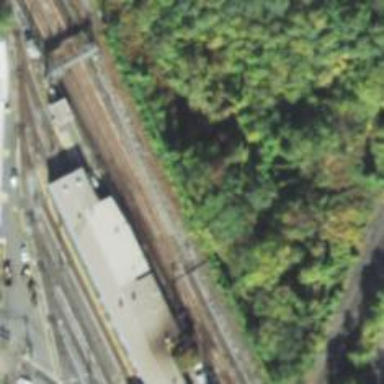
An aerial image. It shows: Electrified rail siding.